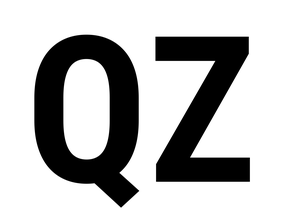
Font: Roboto_Condensed_Bold